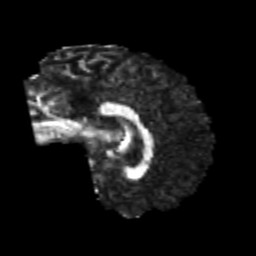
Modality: FA
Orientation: sagittal
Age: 21
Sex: male
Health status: healthy
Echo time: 0.074 s